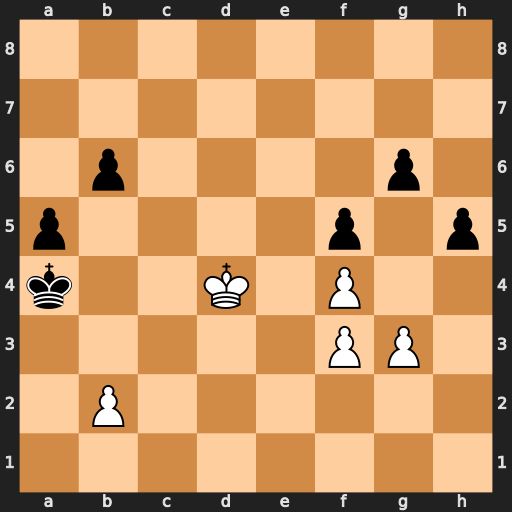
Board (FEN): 8/8/1p4p1/p4p1p/k2K1P2/5PP1/1P6/8
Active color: w
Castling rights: -
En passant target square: -
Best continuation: Kc4 h4 gxh4 b5+ Kc3 b4+ Kc4 b3 Kc5